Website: macys
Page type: account-selection
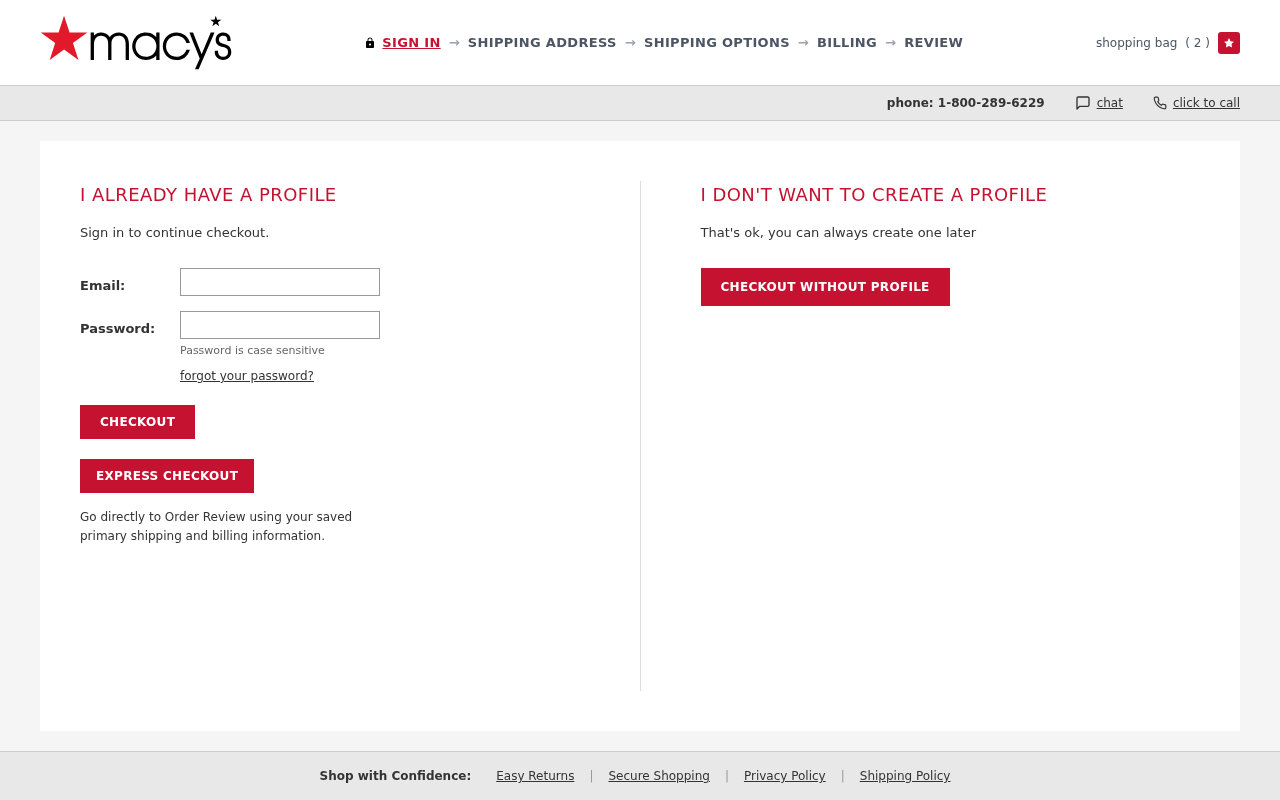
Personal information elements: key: PII_EMAIL
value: james.clark@yahoo.com
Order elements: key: ORDER_NUM_ITEMS
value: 2